如图，已知 \(A(-2,0)\)，\(B(2,0)\)，\(C(1,0)\)。动点 \(P\) 到 \(A\) 点的距离为 \(6\)，线段 \(PB\) 的垂直平分线交直线 \(PA\) 于点 \(M\)，
\vspace{1em}
\noindent
当点 \(P\) 在运动时，记点 \(M\) 的轨迹为 \(\Gamma\)，则 \(\Gamma\) 的方程为 \underline{\quad\quad\quad}，\(|MA| + |MC|\) 的取值范围为 \underline{\quad\quad\quad}。

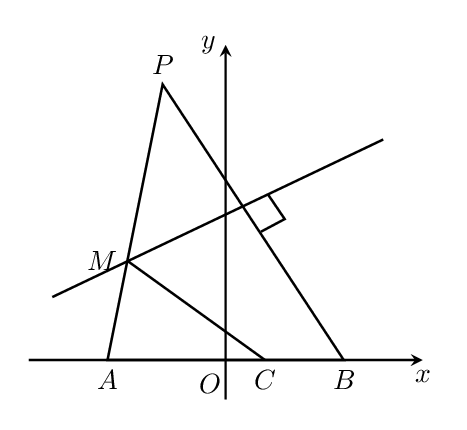
【解答】
\noindent
【答案】\(\dfrac{x^2}{9} + \dfrac{y^2}{5} = 1\)；\quad \([5,7]\)。
\vspace{1em}
\noindent
【分析】根据椭圆的定义式判断点 \(M\) 的轨迹为椭圆，求出标准方程；利用椭圆的定义式将 \(|MA| + |MC|\) 转化成 \(6 - (|MB| - |MC|)\)，结合图形，考虑临界情况即得其取值范围。
\vspace{1em}
\noindent
【详解】

如图，连接 \(MB\)，因点 \(M\) 是线段 \(PB\) 的中垂线上一点，故 \(|PM| = |BM|\)，
由题意 \(|PA| = |PM| + |AM| = |AM| + |BM| = 6\)，且 \(|AB| = 4\)，即 \(|AM| + |BM| = 6 > |AB|\)，
故点 \(M\) 的轨迹 \(\Gamma\) 为以点 \(A,B\) 为两焦点的椭圆，
由 \(2a = 6, 2c = 4\) 可得 \(a = 3, c = 2\)，则 \(b = \sqrt{a^2 - c^2} = \sqrt{5}\)，
故轨迹 \(\Gamma\) 的方程为 \(\dfrac{x^2}{9} + \dfrac{y^2}{5} = 1\)。
因点 \(M\) 是椭圆 \(\Gamma\) 上的一点，则 \(|MA| + |MB| = 2a = 6\)，
于是 \(|MA| + |MC| = 6 - |MB| + |MC| = 6 - (|MB| - |MC|)\)，
由图知，\(-1 = |M_1B| - |M_1C| \le |MB| - |MC| \le |M_2B| - |M_2C| = 1\)，
当且仅当点 \(M\) 为椭圆的左端点（\(M_2\)）时不等式右端取等号，
当且仅当点 \(M\) 为椭圆的右端点（\(M_1\)）时不等式左端取等号，
即 \(5 \le |MA| + |MC| \le 7\)，故 \(|MA| + |MC|\) 的取值范围为 \([5,7]\)。
\vspace{1em}
\noindent
故答案为：\(\dfrac{x^2}{9} + \dfrac{y^2}{5} = 1\)；\quad \([5,7]\)。

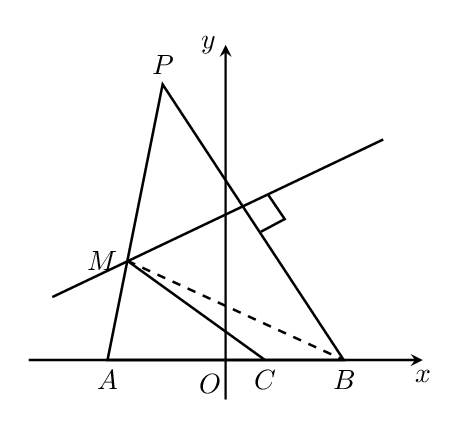
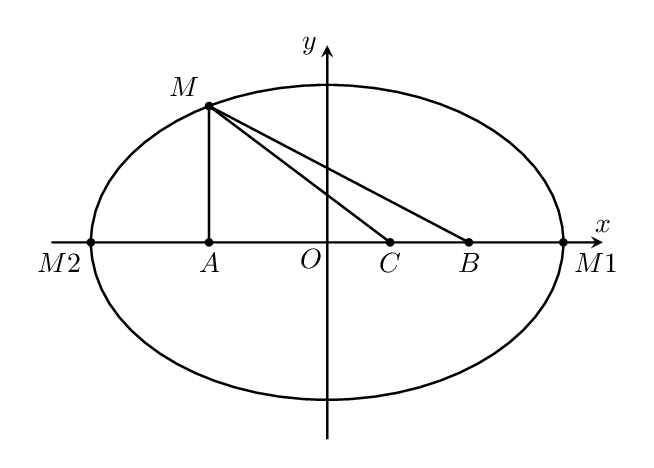